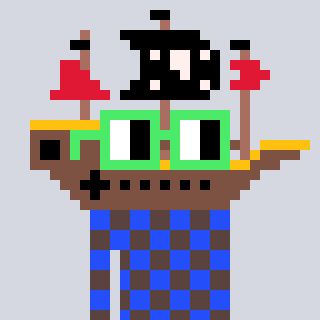
a pixel art character with square light green glasses, a pirateship-shaped head and a darkbrown-colored body on a cool background